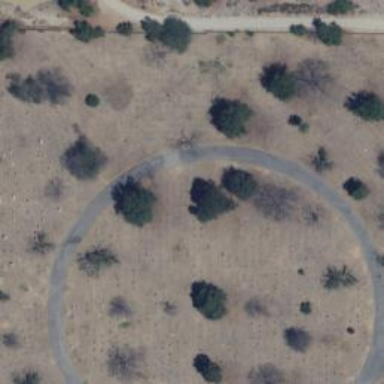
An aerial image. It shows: Cemetery.